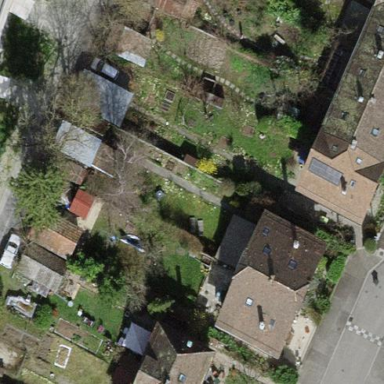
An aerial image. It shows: Garden surrounded by fence.